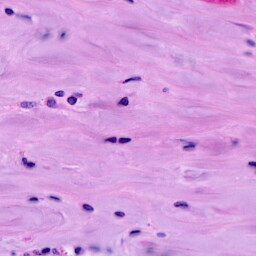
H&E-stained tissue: Breast